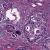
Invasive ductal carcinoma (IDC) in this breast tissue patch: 1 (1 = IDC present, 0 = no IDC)